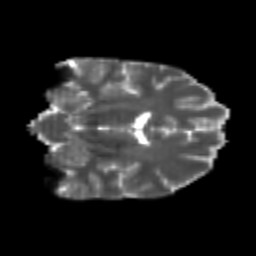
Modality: T2w
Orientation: coronal
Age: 24
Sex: female
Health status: healthy
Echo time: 0.074 s